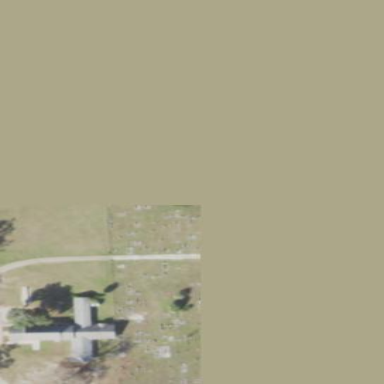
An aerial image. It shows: Cemetery.